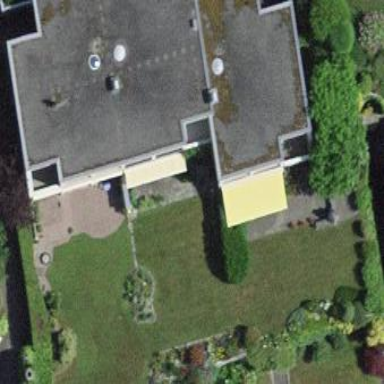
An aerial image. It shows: Terrace building.